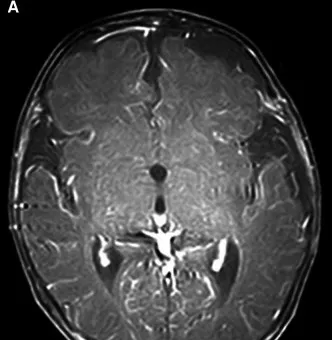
(A) Magnetic resonance imaging (MRI) of the head performed on the 4th day of hospitalization shows obvious meningeal enhancement.
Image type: radiology (mri)